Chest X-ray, PA view. Patient: 53 years old, sex F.
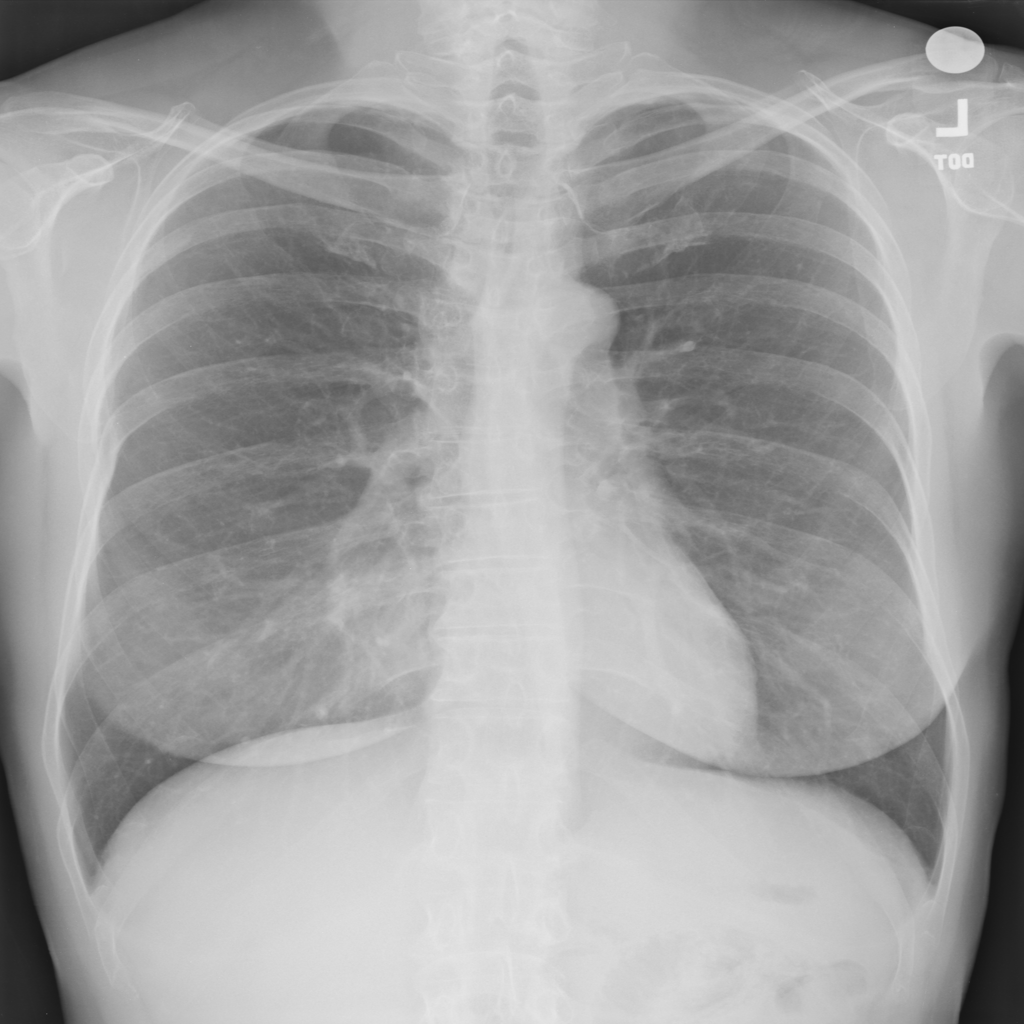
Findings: Pleural_Thickening